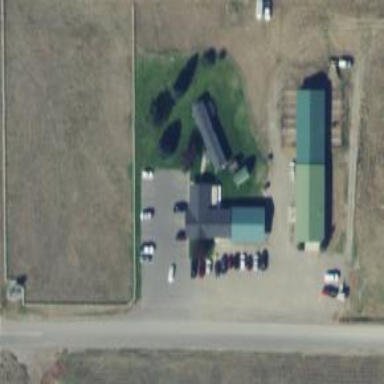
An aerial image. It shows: Veterinary facility.